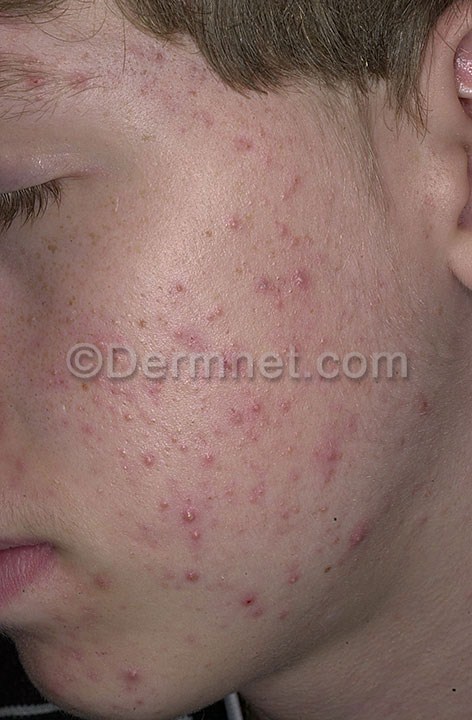
Disease: Acne and Rosacea Photos